Question: I'm getting a data from the rss feed in which i get the title, date and urllink i'm showing the title and date in my tableView and displaying the urllink in the detailView .
In this detail view i'm giving the UIBarButton
'''
UIBarButtonItem *addButtonItem = [[UIBarButtonItem alloc] initWithImage:[UIImage imageNamed:@"bell.png" ] style:UIBarButtonItemStylePlain target:self action:@selector(addEvent:)];
'''
addEvent method is used to for giving the EventKit option...
'''
-(IBAction) addEvent:(id)sender {
EKEventEditViewController *addController = [[EKEventEditViewController alloc] initWithNibName:nil bundle:nil];
addController.eventStore = self.eventStore;
[self presentModalViewController:addController animated:YES];
addController.editViewDelegate = self;
[addController release];
}
'''
after clicking on this addButtonItem we get Add Event screen in this screen first option is Title and Location i Want to update this "Title" option with my data getting from RssFeed.

How can i update this from my app with my RSSFeed Title data where should i do the changes ...
Thanks in Advance.
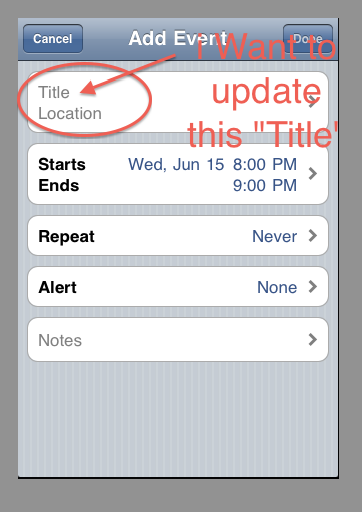
Answer: You are actually doing it right... but the EKEventViewController object has an event property that you can use to set all the properties like you want. Create the event with the properties you want, start time, end time, title, etc, and set the event property of the EKEventViewController before you display it.
'''
EKEventStore *eventStore = [[EKEventStore alloc] init];
EKEvent *event = [EKEvent eventWithEventStore:eventStore];
event.title = @"Whatever you want your title to be";
NSUserDefaults *defaults = [NSUserDefaults standardUserDefaults];
event.startDate = [NSDate date]; // or however you are setting your start date
event.endDate = [NSDate dateWithTimeInterval:600 sinceDate:event.startDate];
event.allDay = YES; // or NO
EKEventEditViewController *addController = [[EKEventEditViewController alloc] initWithNibName:nil bundle:nil];
addController.event = event;
addController.eventStore = eventStore;
addController.editViewDelegate = self;
[self presentModalViewController:addController animated:YES];
'''